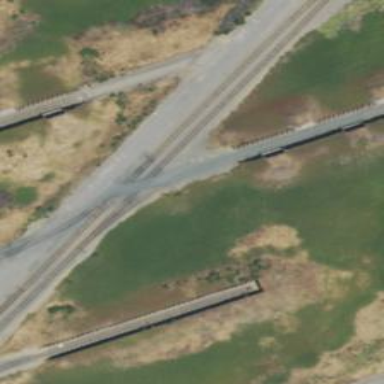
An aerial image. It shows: Rail spur service.